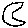
Label: moon